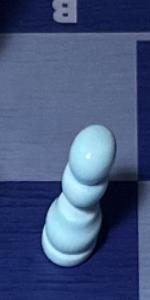
Label: Pawn_White